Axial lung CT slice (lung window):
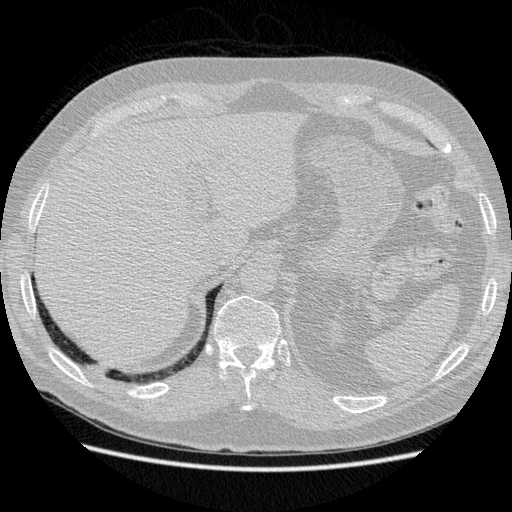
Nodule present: no